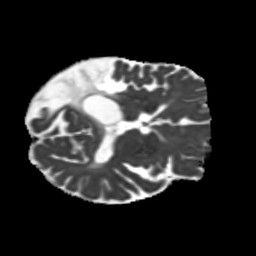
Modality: MD
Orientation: axial
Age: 61
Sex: male
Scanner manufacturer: siemens
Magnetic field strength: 3 T
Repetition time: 5.25 s
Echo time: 0.08 s